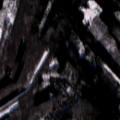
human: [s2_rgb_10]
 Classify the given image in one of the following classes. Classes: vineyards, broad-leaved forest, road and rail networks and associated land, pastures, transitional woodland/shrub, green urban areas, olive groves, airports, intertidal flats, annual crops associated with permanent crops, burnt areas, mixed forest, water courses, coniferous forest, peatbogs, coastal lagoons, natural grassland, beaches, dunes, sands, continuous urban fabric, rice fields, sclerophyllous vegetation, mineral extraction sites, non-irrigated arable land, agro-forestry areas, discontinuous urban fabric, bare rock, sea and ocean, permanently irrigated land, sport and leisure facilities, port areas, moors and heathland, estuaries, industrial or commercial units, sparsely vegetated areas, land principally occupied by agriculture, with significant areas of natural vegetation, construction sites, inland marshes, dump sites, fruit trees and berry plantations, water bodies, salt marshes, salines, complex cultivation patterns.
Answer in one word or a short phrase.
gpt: land principally occupied by agriculture, with significant areas of natural vegetation, broad-leaved forest, mixed forest